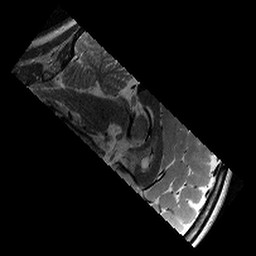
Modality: T2w
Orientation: sagittal
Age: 10
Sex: female
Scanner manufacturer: siemens
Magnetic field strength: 3 T
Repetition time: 9.23 s
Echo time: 0.067 s